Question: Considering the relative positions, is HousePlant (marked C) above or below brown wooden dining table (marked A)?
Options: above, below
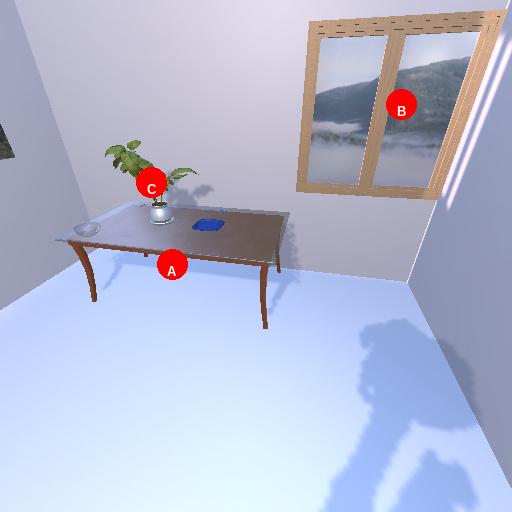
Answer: above